Interaction volume radius: 5 \u00c5
Interaction volume height: 10 \u00c5
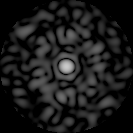
Disorder parameter: 0.8621